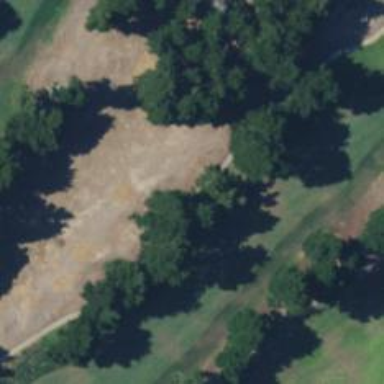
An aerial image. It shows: Service road designated as golf cart path.